This plot shows a bearing's acceleration signal over time (raw waveform). What is the most likely bearing condition (normal, inner_race, outer_race, ball)?
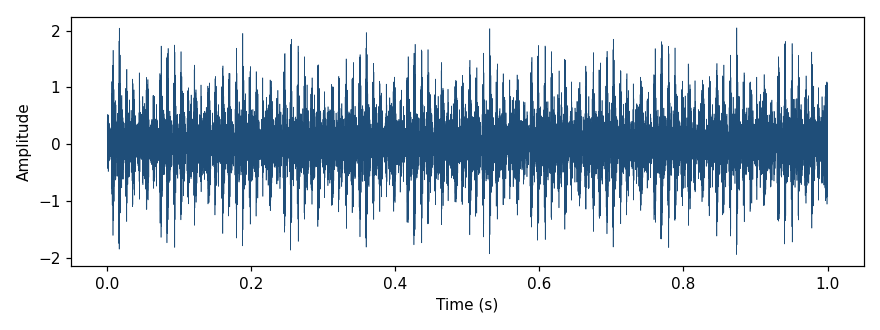
Answer: outer_race